Field crop: tomato
Growth stage: 1
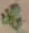
Species: solanum